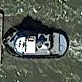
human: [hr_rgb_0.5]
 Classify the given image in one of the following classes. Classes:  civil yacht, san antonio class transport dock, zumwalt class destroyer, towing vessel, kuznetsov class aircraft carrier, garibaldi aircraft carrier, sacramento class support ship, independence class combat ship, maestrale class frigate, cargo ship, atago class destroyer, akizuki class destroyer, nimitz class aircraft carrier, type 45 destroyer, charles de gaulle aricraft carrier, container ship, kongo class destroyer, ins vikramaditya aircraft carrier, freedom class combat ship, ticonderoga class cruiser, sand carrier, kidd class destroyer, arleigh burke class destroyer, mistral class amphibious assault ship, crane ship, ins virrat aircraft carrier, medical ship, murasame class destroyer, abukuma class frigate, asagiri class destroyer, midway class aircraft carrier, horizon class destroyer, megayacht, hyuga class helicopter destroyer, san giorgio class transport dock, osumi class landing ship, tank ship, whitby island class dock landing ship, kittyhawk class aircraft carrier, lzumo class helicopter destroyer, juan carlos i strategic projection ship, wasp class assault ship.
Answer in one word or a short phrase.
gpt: Towing vessel